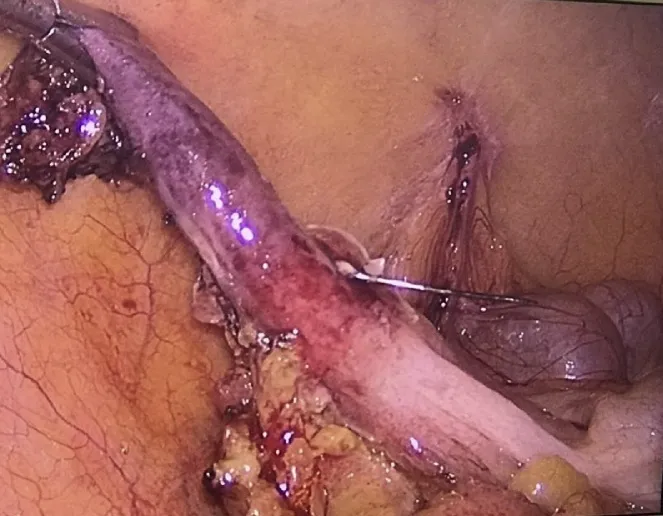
The needle transfixing a hyperemic vermiform appendage.
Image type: medical_photograph (other_medical_photograph)